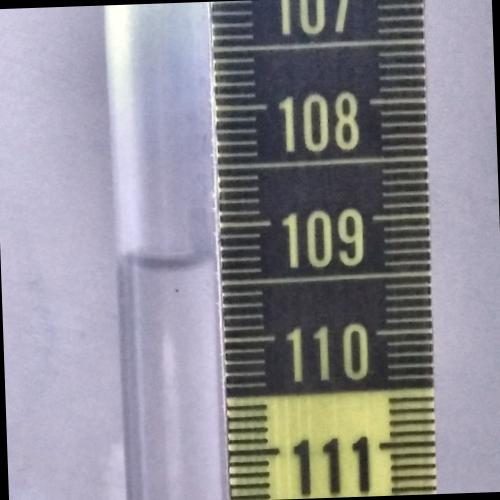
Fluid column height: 109.3 cm